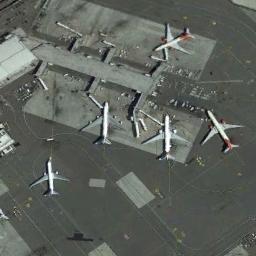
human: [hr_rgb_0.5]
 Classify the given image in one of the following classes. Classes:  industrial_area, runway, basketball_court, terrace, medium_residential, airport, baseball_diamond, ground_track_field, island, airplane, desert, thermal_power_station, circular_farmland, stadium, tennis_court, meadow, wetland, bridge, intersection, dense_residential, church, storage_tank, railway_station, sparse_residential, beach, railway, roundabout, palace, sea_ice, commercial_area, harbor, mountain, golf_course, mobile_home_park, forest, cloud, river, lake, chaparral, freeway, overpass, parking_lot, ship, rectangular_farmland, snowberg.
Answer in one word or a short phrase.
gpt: airplane